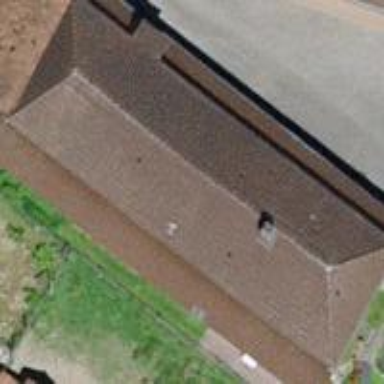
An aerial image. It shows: Farm building.